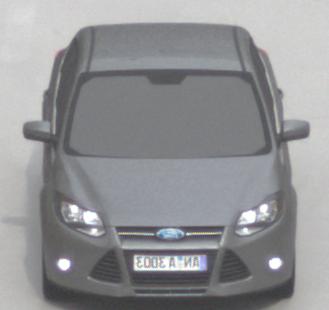
Make: Ford
Model: Focus 1.6 Ti-VCT
Detailed model: Focus (III)
Model produced from: 2011/09
Model produced until: 2014/09
Doors: 5
Color: gray
Road condition: dry road
Daytime: morning or afternoon
Contrast: low contrast